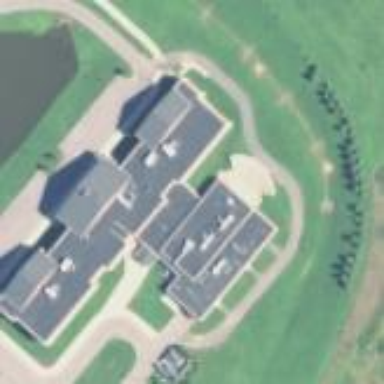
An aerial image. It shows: School building.